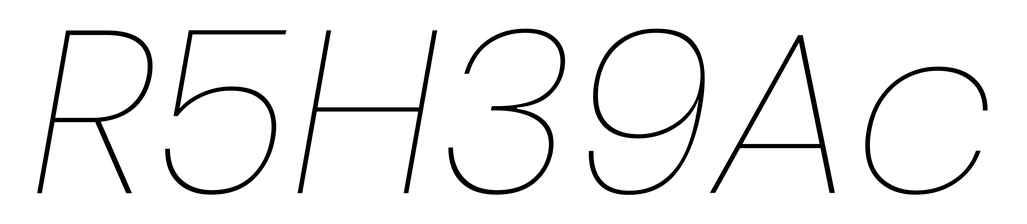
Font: Poppins-ThinItalic